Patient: sex M, age 71
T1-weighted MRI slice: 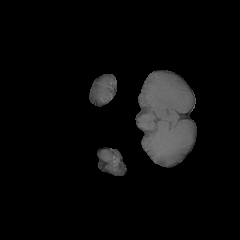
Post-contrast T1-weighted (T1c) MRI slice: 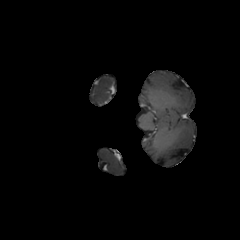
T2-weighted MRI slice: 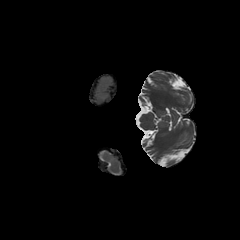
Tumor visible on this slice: yes
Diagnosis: Glioblastoma, IDH-wildtype
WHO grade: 4